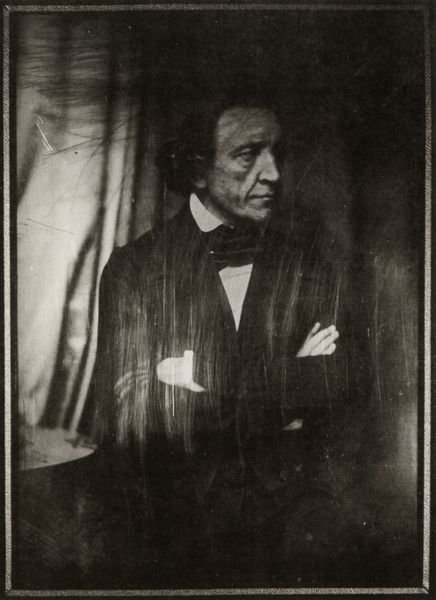
Titel: Dr. jur. Paul Hermann, Abgeordneter von Bautzen in der Frankfurter Nationalversammlung
Künstler: Hermann Biow
Standort: Hamburg
Institution: Museum für Kunst und Gewerbe
Schlagwörter: dunkel, hand, kopf, mann, schatten, weiß, fenster, finger, grau, hintergrund, lampe, licht, mund, nase, ohr, profil, schwarz, stirn, tisch, blick, schleife, alt, anzug, bart, hemd, jacke, arm, arme, augen, böse, falten, gesicht, kragen, rahmen, stehen, bildnis, herr, hände, portrait, porträt, schauen, vorhang, auge, haare, mantel, pose, sitzend, stehend, kinn, lippen, locken, rechts, halsband, rand, ernst, grimmig, halstuch, atelier, kerze, tischchen, wange, fliege, weste, foto, fotografie, photographie, schwarzweiss, photo, verschränkt, seiten, halbprofil, rasiert, cape, fotographie, aufnahme, kratzer, verschränken, fenstre, bartlos, bedrückt, hirn, porträtfoto, zurückhaltend, üarme, verkratzt